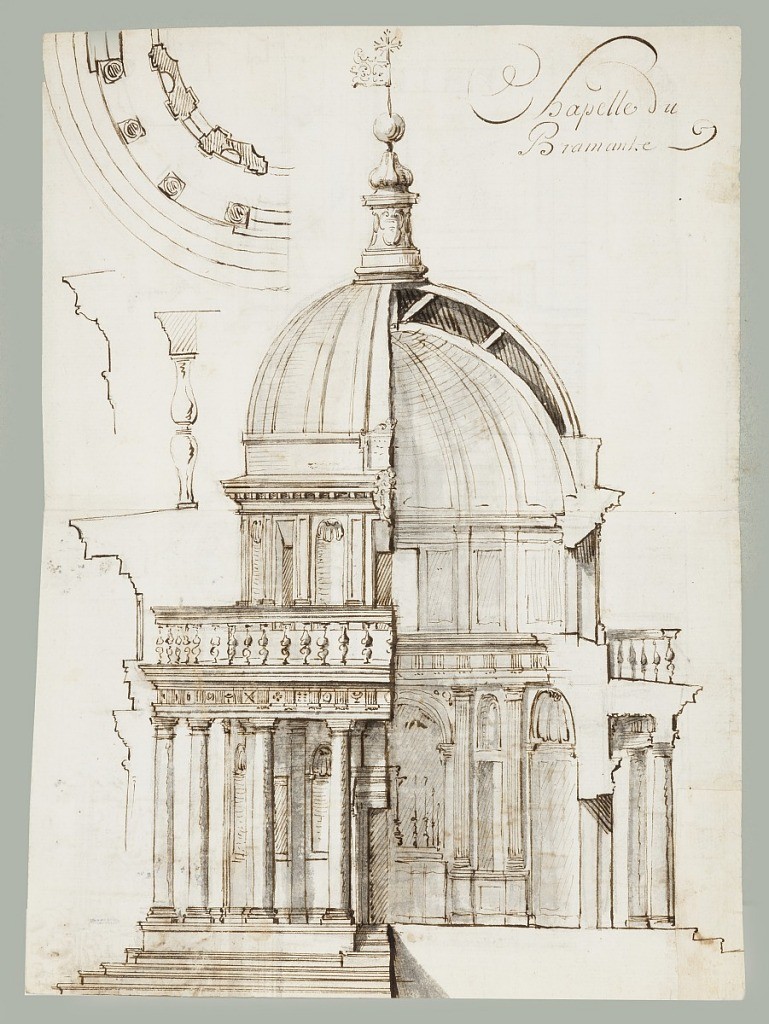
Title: Album page
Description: One sheet of paper drawn on recto and verso, mounted onto an album page with window cutout to see verso.